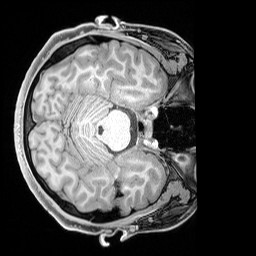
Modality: T1w
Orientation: axial
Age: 25
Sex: male
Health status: healthy
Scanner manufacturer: siemens
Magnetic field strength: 3 T
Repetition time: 1.65 s
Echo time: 0.00182 s